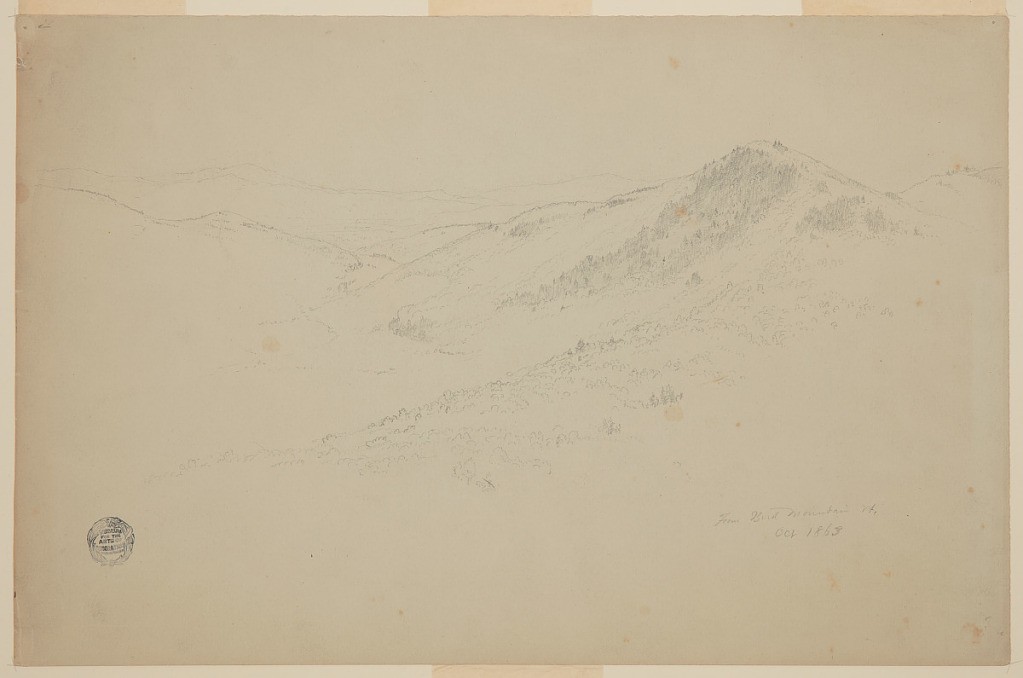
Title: From Bird Mountain, Vermont
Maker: Frederic Edwin Church, American, 1826–1900
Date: October 1863
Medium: Graphite on gray-green wove paper
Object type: Drawing
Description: Landscape sketch showing a view of the mountainous wilderness around Bird Mountain in Vermont. A heavily wooded ridge extends from lower left to upper right, extending from the foreground to the middle distance and culminating in a sharp summit at upper right--a subsidiary peak of Herrick Mountain, whose ridge extends out of view at upper right. Other, shorter mountains at left surround a wooded valley, possibly with a body of water visible at center left. In the background, Vermont's Green Mountains form a rugged horizon under a featureless sky.